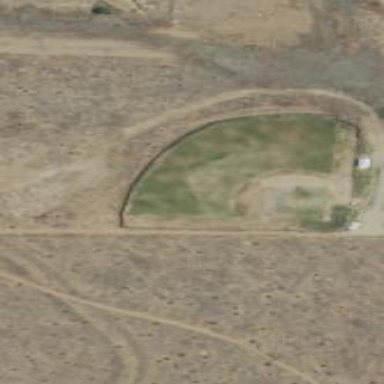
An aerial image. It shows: Baseball pitch for leisure land activities.